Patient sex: M
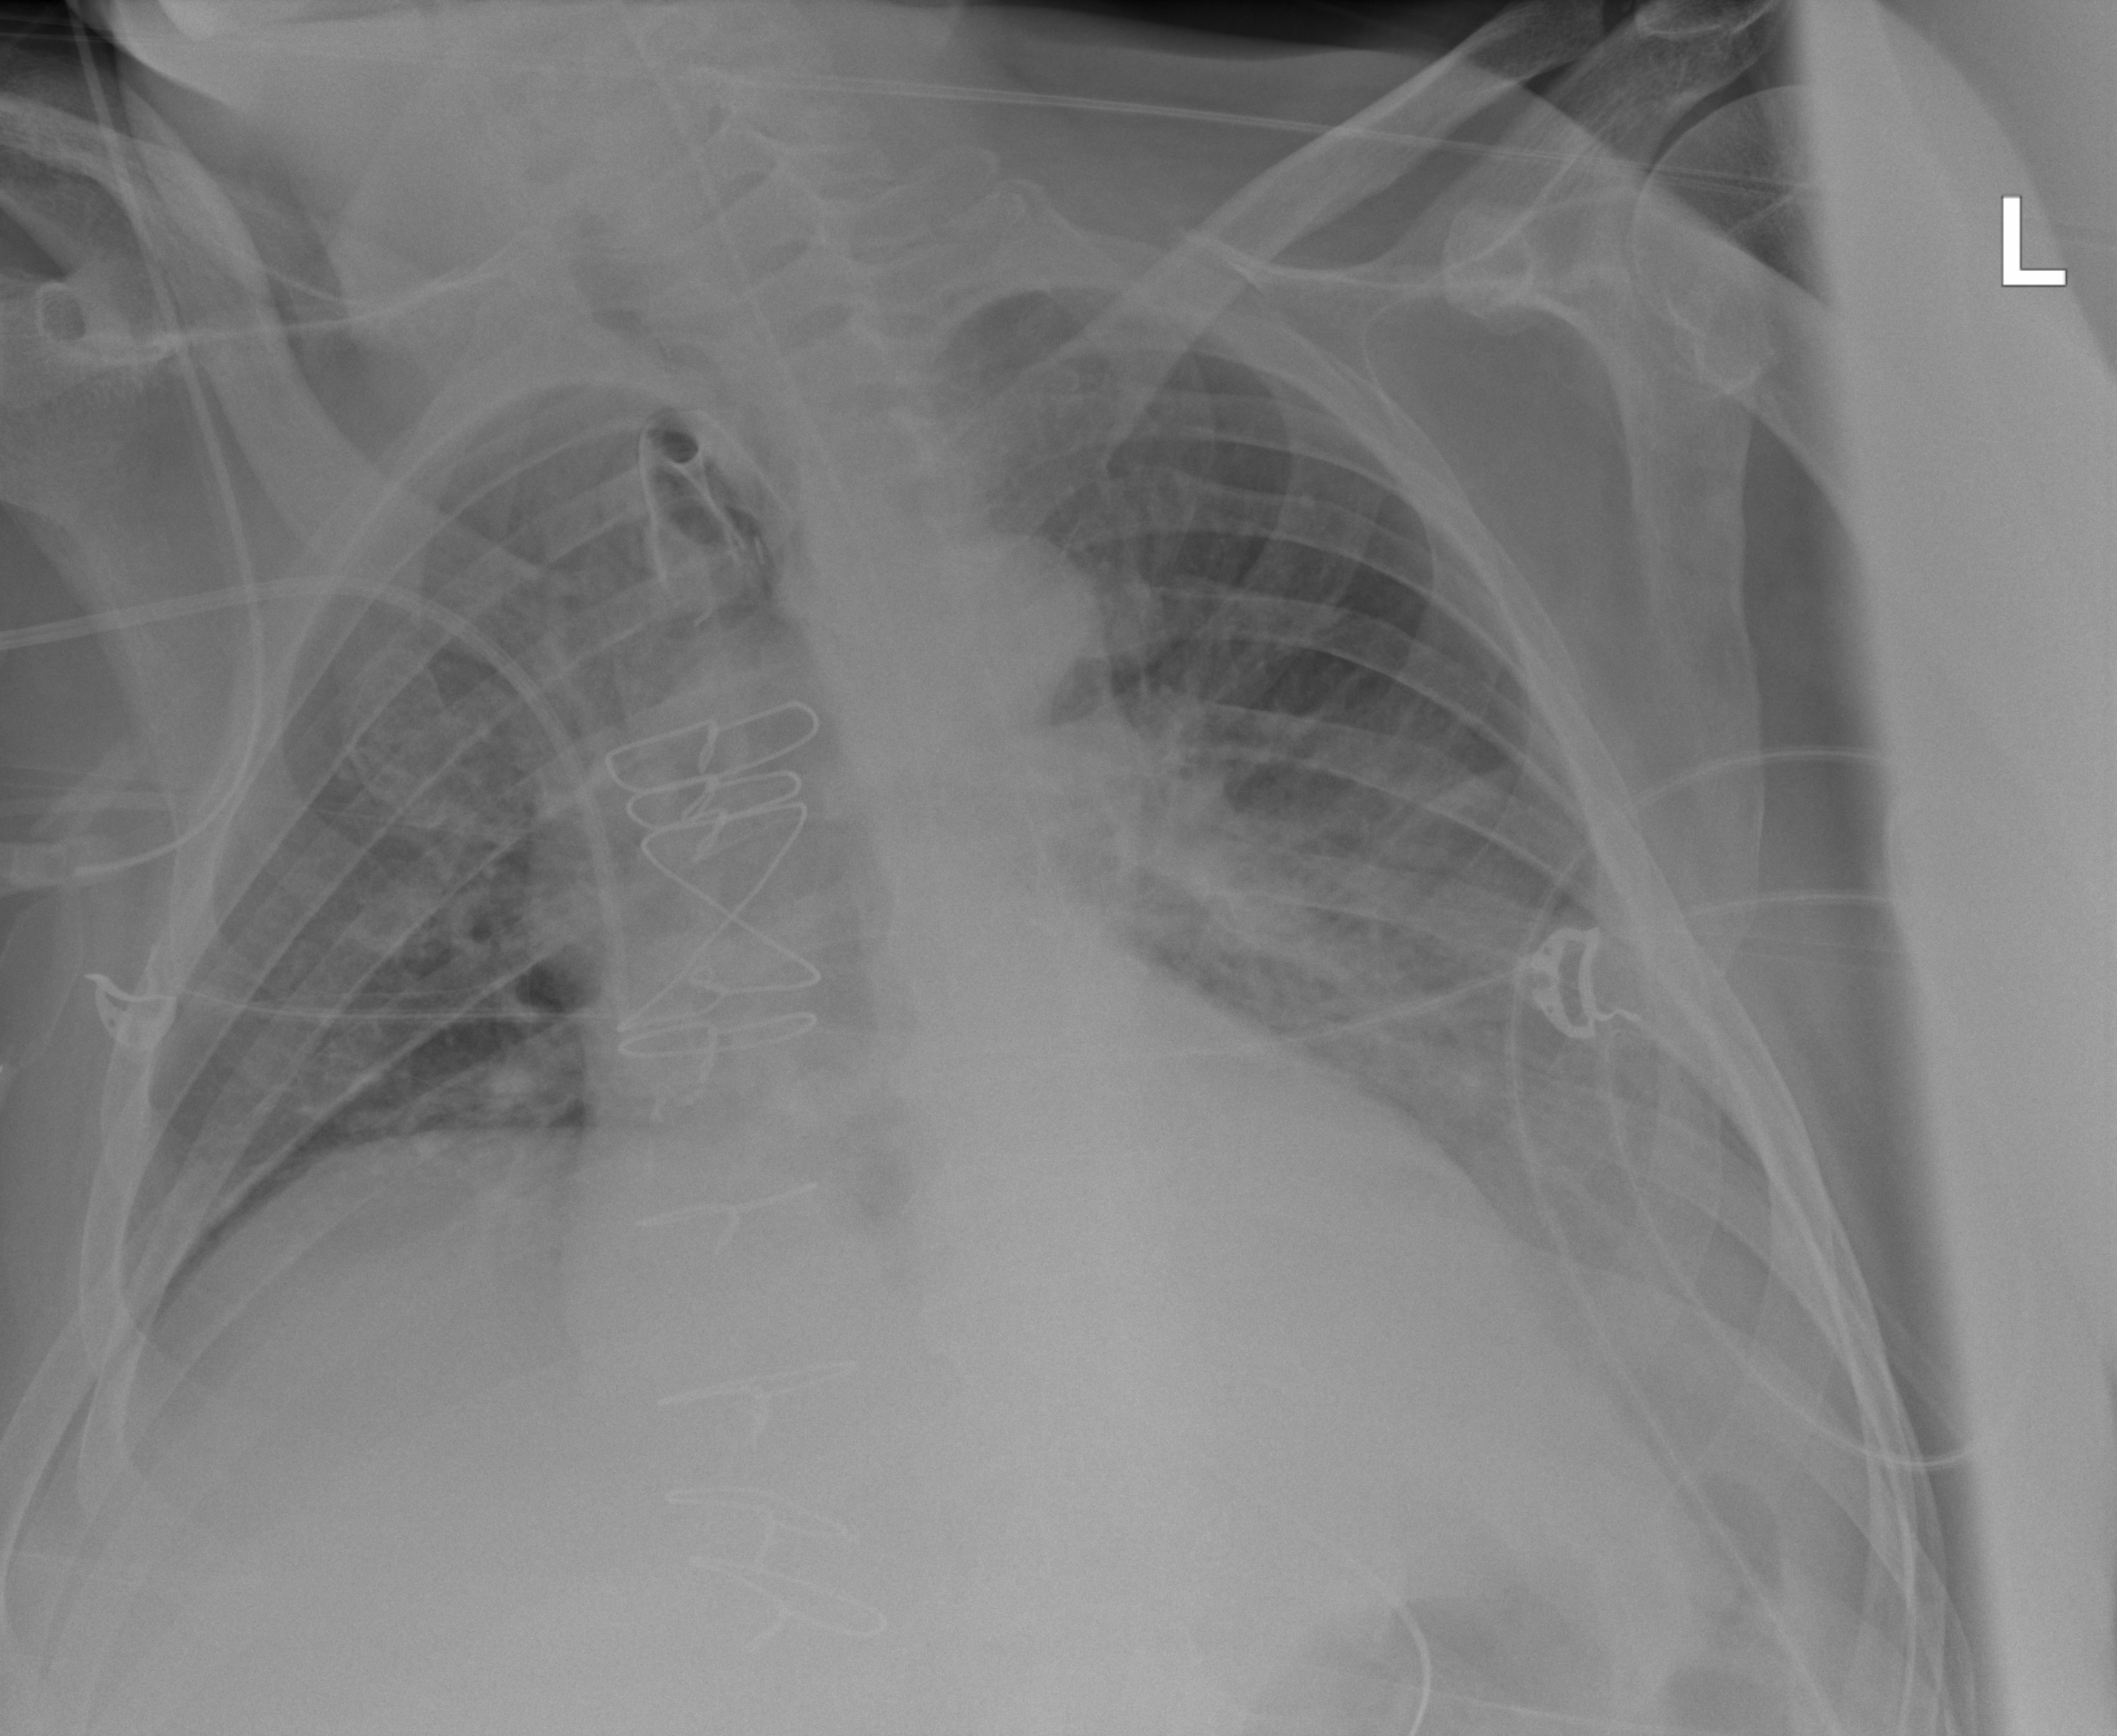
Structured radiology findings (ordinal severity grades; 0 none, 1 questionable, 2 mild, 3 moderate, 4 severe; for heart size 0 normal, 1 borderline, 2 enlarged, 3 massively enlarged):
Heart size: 2
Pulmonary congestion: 2
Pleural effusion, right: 0
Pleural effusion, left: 2
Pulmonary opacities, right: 2
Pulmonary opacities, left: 2
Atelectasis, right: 2
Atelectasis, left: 2